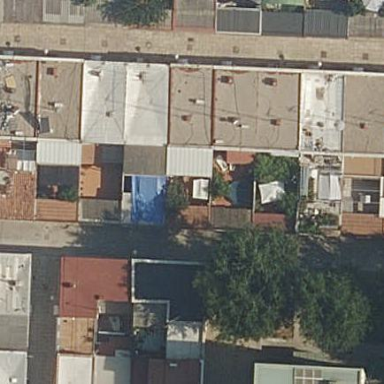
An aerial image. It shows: Terrace building.